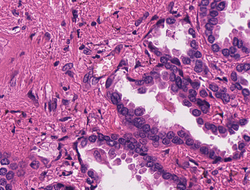
Tumor epithelial tissue: yes
Tumor-associated stroma tissue: yes
Normal tissue: no